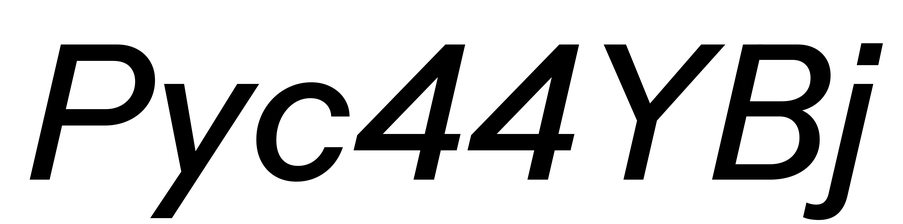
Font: InstrumentSans-Italic_Medium_Italic